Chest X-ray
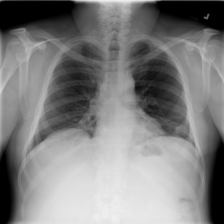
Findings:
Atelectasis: negative
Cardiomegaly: negative
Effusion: negative
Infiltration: negative
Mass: negative
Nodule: negative
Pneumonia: negative
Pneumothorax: negative
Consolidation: negative
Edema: negative
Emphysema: negative
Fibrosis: negative
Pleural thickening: negative
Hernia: negative